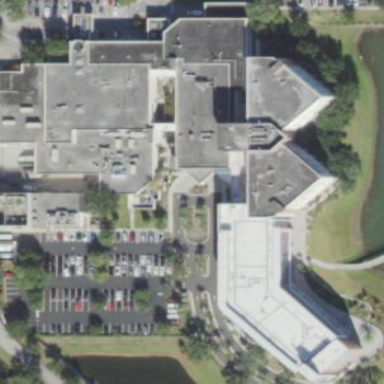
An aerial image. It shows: Hospital building.